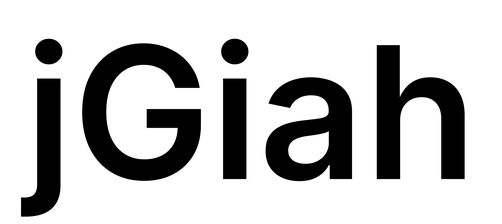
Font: Inter_SemiBold